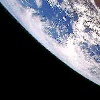
Label: cloud